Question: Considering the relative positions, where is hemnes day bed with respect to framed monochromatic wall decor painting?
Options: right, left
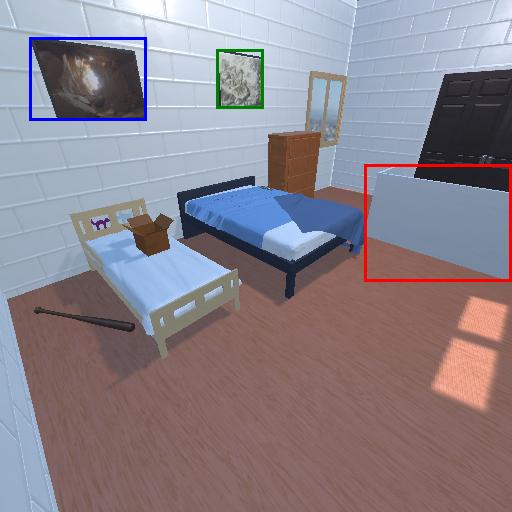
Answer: right